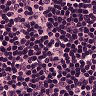
Metastatic tissue present: no